Aerial crown-view tile of a tropical tree (Barro Colorado Island, Panama), acquired 20250915:
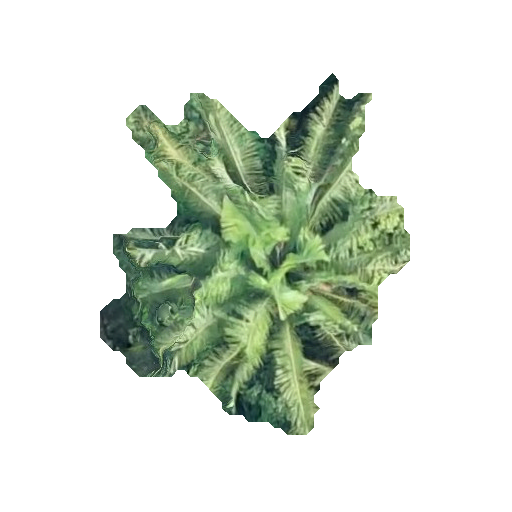
Species: Attalea butyracea
GBIF accepted scientific name: Attalea butyracea
Crown area: 98.718 m²